Question: The picture describes a maze problem, where green is the starting position and red is the end point. Find the length of the shortest path.
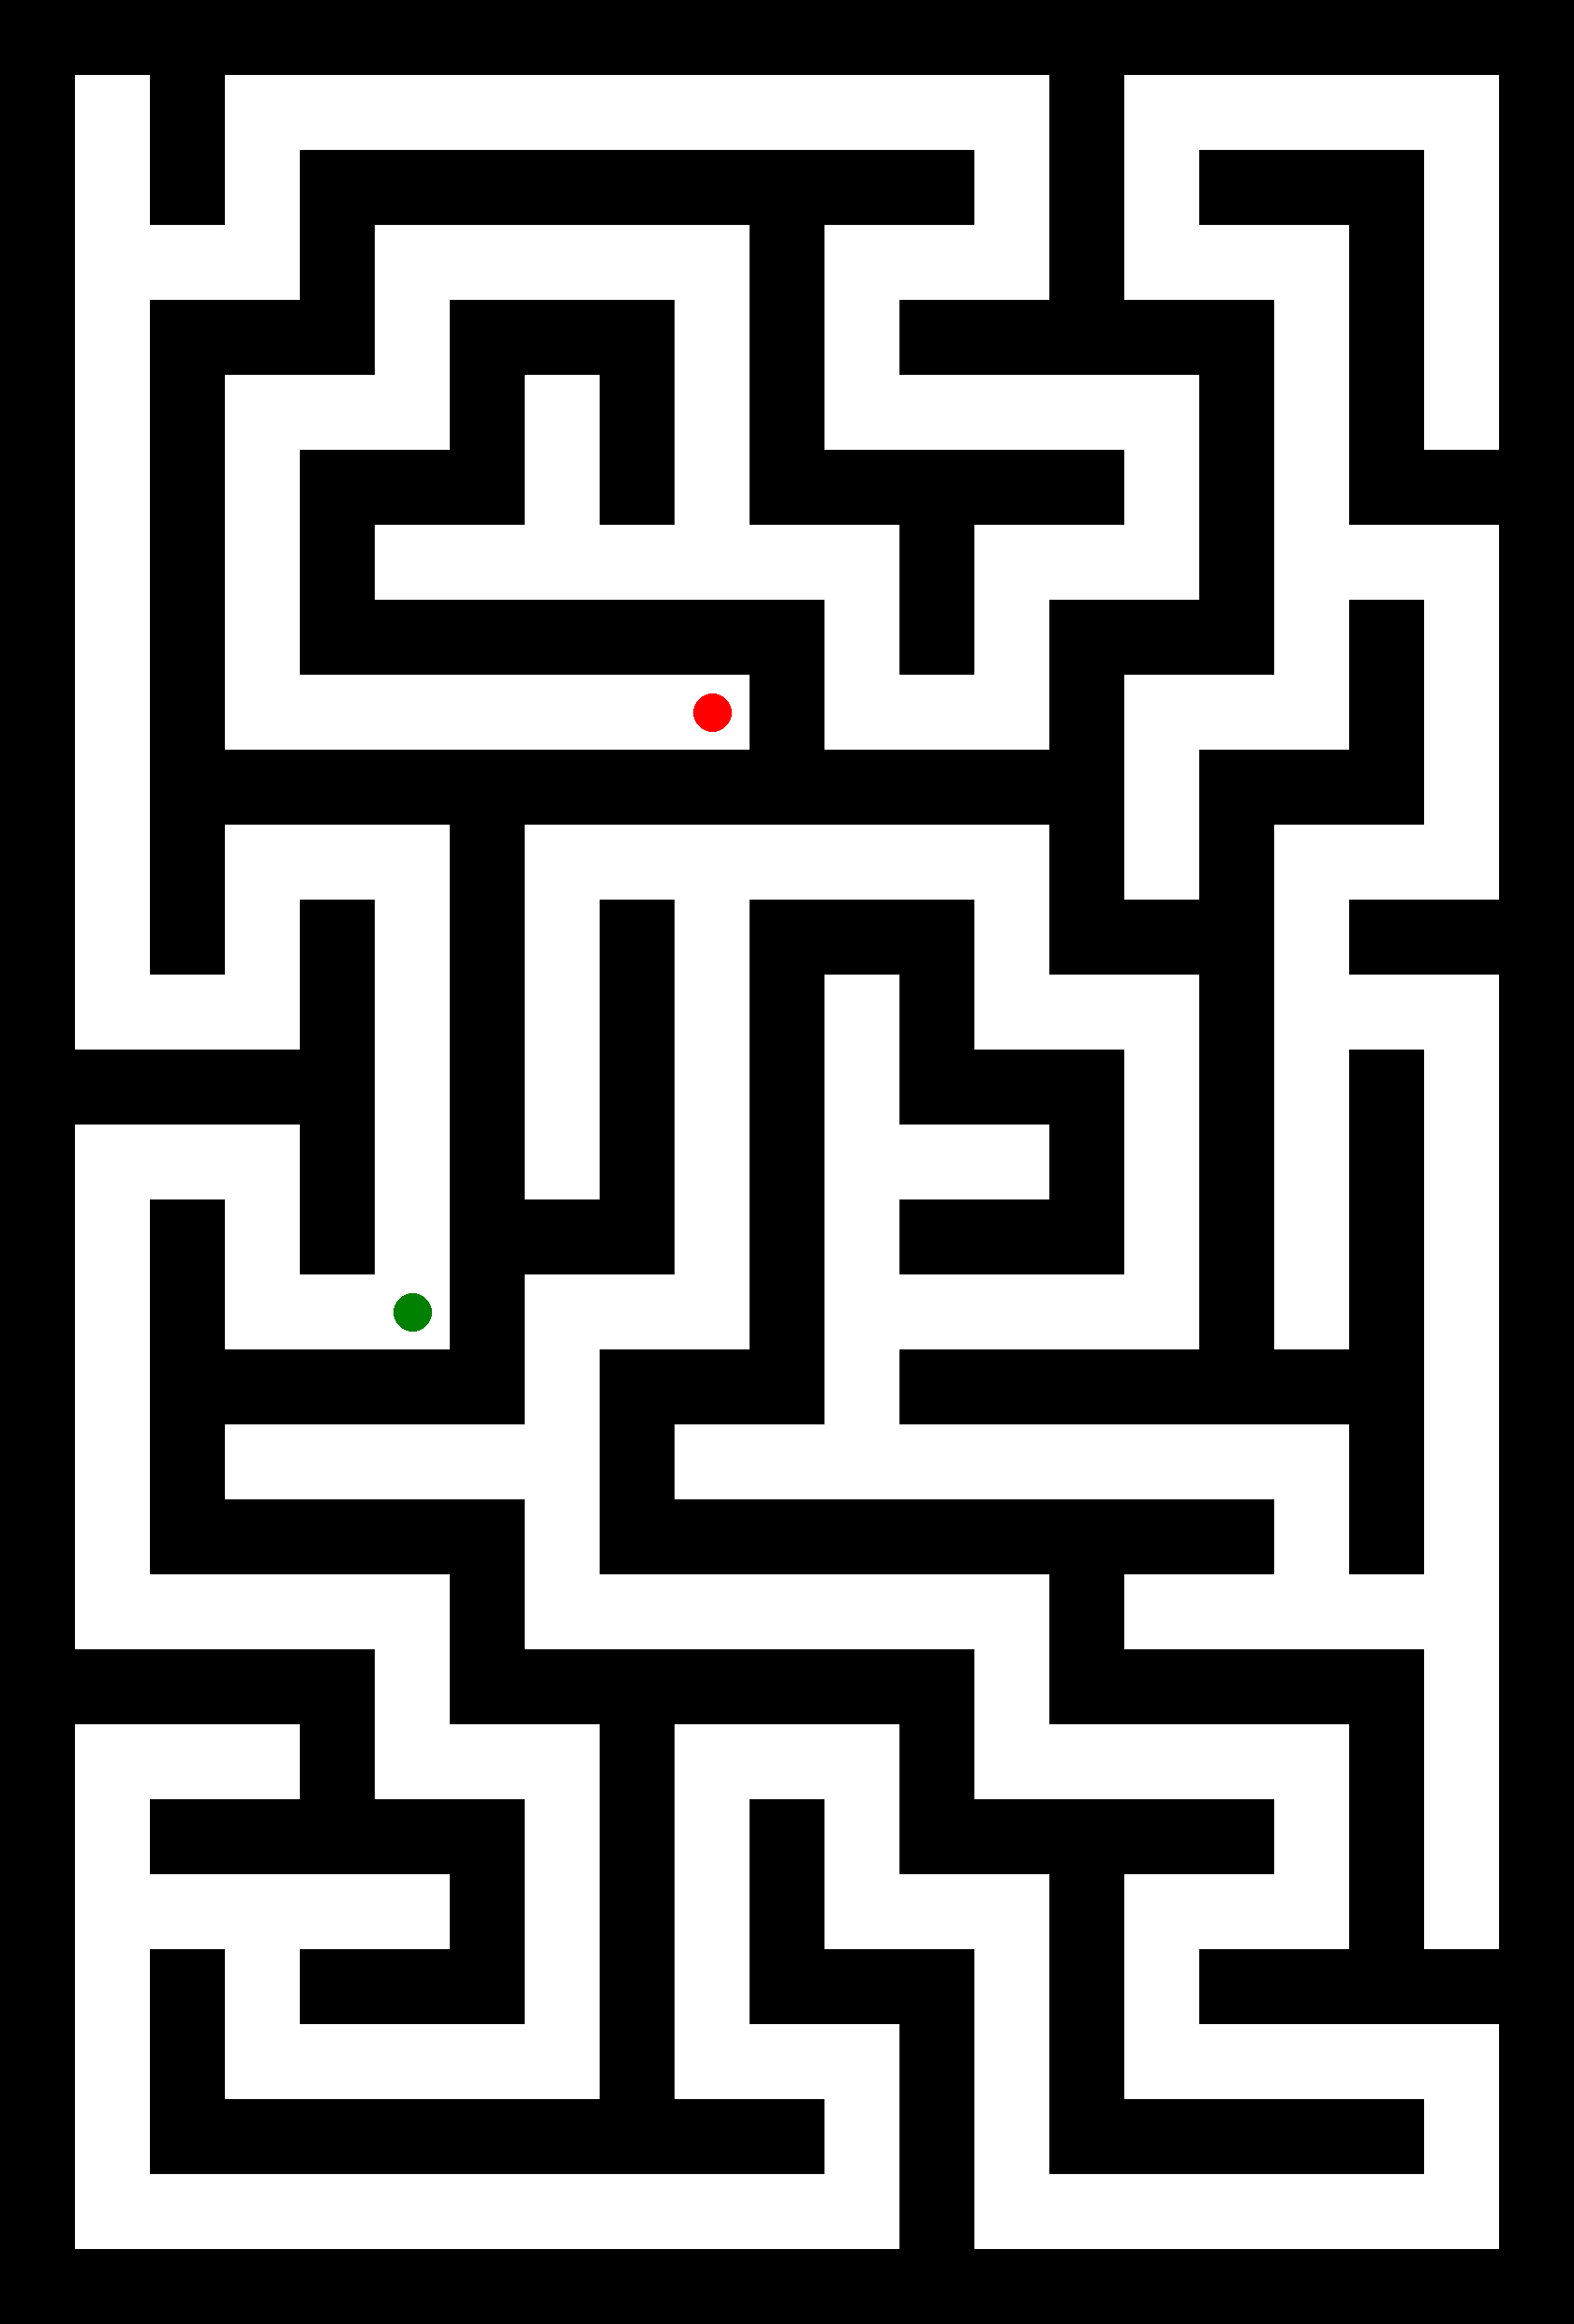
Answer: 80